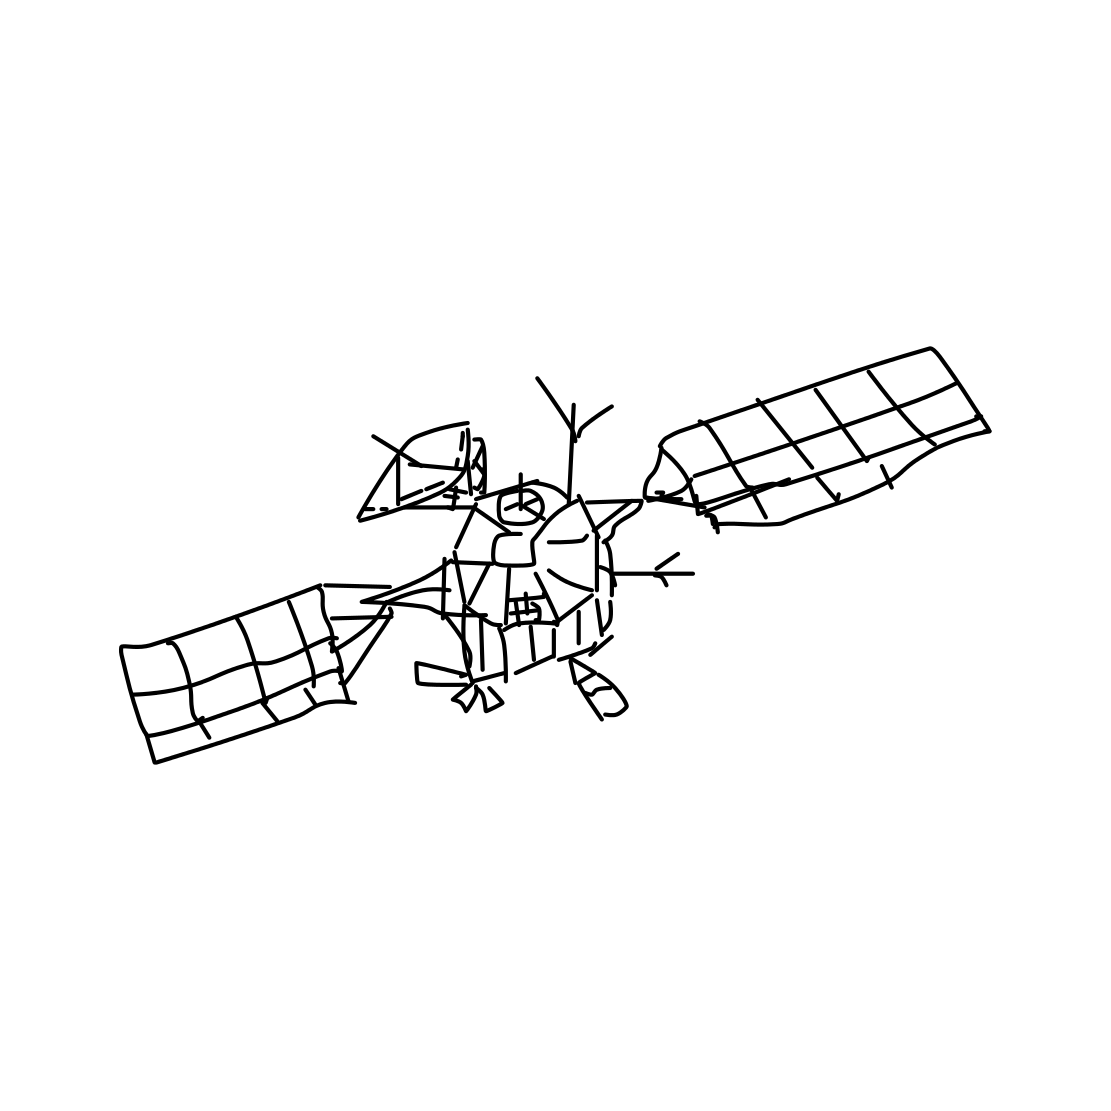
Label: satellite